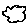
Label: cloud